【题型】解答题　【知识点】平面几何　【难度】medium
某数学兴趣小组开展一项综合实践活动，记录如下：

【活动项目】测量山坡$AM$上一棵垂直于水平地面的大树$BC$的高度。

【测量方案】示意图如图所示：

1. 在水平地面上正对大树的方向上选取点$D$，在点$D$处测量大树顶端$C$的仰角；
2. 沿$DE$方向前进到达坡脚点$A$处，在点$A$处测量大树顶端$C$的仰角；
3. 测量$AD$之间的距离；
4. 测量斜坡$AM$的坡角。

【测量数据】

1. 在点$D$处测得$C$的仰角为$45^\circ$；
2. 在点$A$处测得$C$的仰角为$60^\circ$；
3. $AD = 10\,\text{m}$；
4. 斜坡$AM$的坡角为$15^\circ$。

请根据以上方案，计算大树$BC$的高度。（结果保留精确值。参考数据：$\sin15^\circ = \frac{\sqrt{6}-\sqrt{2}}{4}$，$\cos15^\circ = \frac{\sqrt{6}+\sqrt{2}}{4}$，$\tan15^\circ = 2 - \sqrt{3}$）
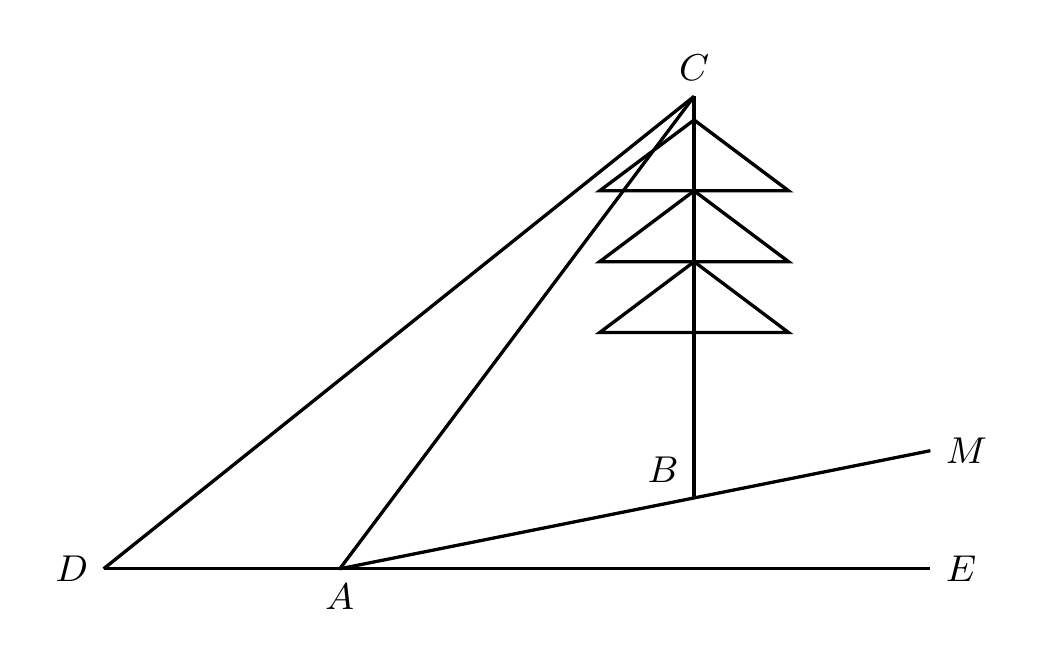
【解答】
【答案】大树$BC$的高度为$20\,\text{m}$

【解析】解：延长$CB$交$DE$于$F$，则$CF \perp DE$，

$\because$ 斜坡$AM$的坡角为$15^\circ$，

$\therefore \angle BAF = 15^\circ$，

$\because \tan15^\circ = 2 - \sqrt{3}$，$AD = 10\,\text{m}$，

在$\text{Rt} \triangle AFC$中，$\angle CAF = 60^\circ$，

$\therefore AF = \frac{CF}{\tan60^\circ} = \frac{\sqrt{3}CF}{3}$，

在$\text{Rt} \triangle BAF$中，$\angle BAF = 15^\circ$，

$\therefore BF = AF\tan\angle BAF = (2 - \sqrt{3})AF = \frac{\sqrt{3}CF}{3} \times (2 - \sqrt{3}) = \frac{2\sqrt{3}-3}{3}CF$，

在$\text{Rt} \triangle CDF$中，$\angle D = 45^\circ$，

$\therefore DF = AD + AF = 10 + \frac{\sqrt{3}CF}{3} = CF$，

$\therefore DF = CF = 15 + 5\sqrt{3}$，

$\therefore BF = \frac{2\sqrt{3}-3}{3}CF = \frac{2\sqrt{3}-3}{3} \times (15 + 5\sqrt{3}) = 5\sqrt{3} - 5$，

$\therefore BC = CF - BF = (15 + 5\sqrt{3}) - (5\sqrt{3} - 5) = 20$，

即大树$BC$的高度为$20\,\text{m}$。
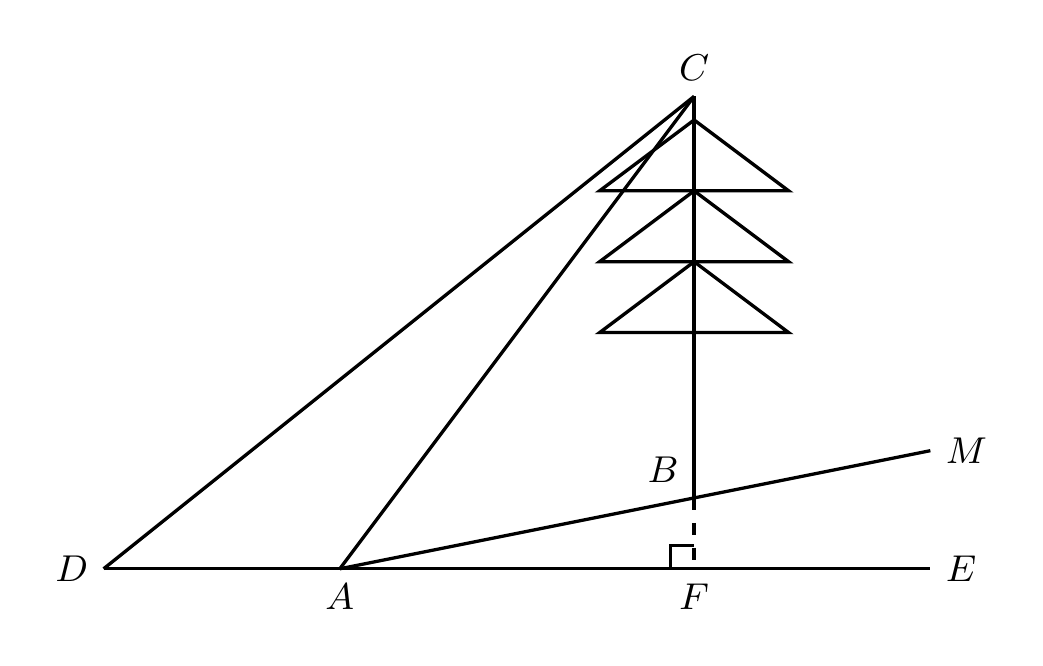